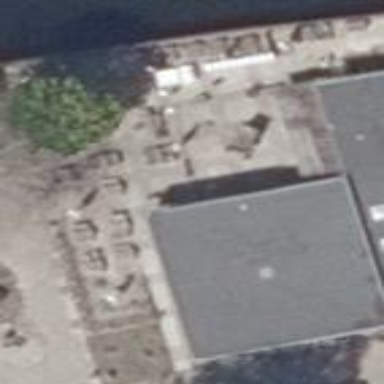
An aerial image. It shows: Terrace designed for outdoor seating.